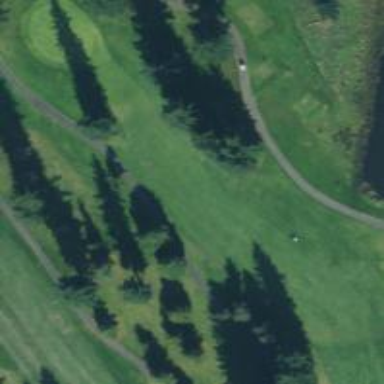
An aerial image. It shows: View of golf hole.